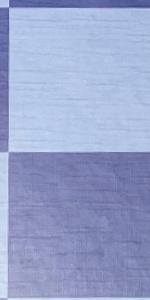
Label: Empty